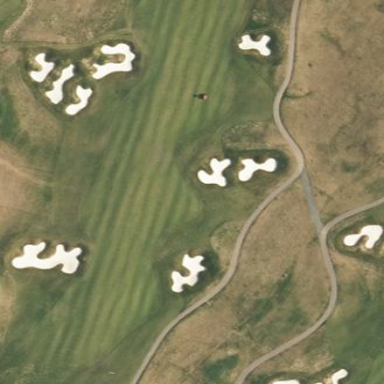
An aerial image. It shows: Rough grassy area used for golf.